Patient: sex M, age 17
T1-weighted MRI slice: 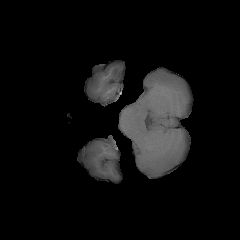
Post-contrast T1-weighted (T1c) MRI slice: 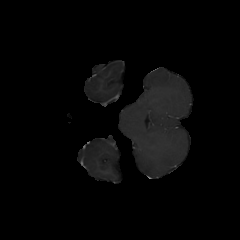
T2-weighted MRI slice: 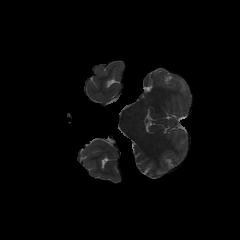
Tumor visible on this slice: no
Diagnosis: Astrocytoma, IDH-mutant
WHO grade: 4